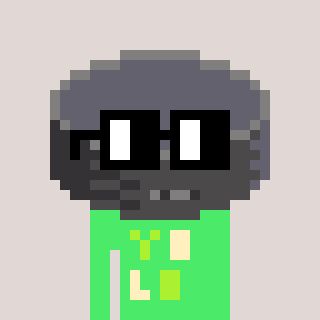
a pixel art character with square black glasses, a hockey puck-shaped head and a teal-colored body on a warm background